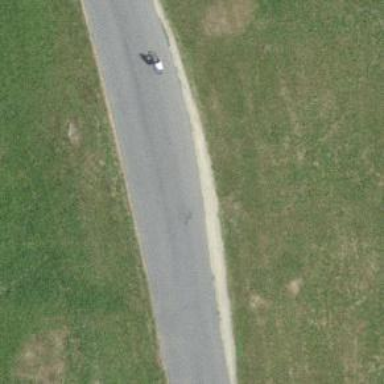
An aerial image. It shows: Passing place on the road.